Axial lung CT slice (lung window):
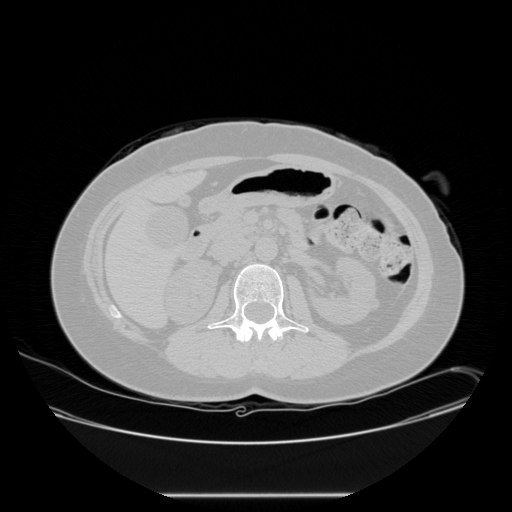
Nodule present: no